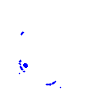
Particle: pion